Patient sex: F
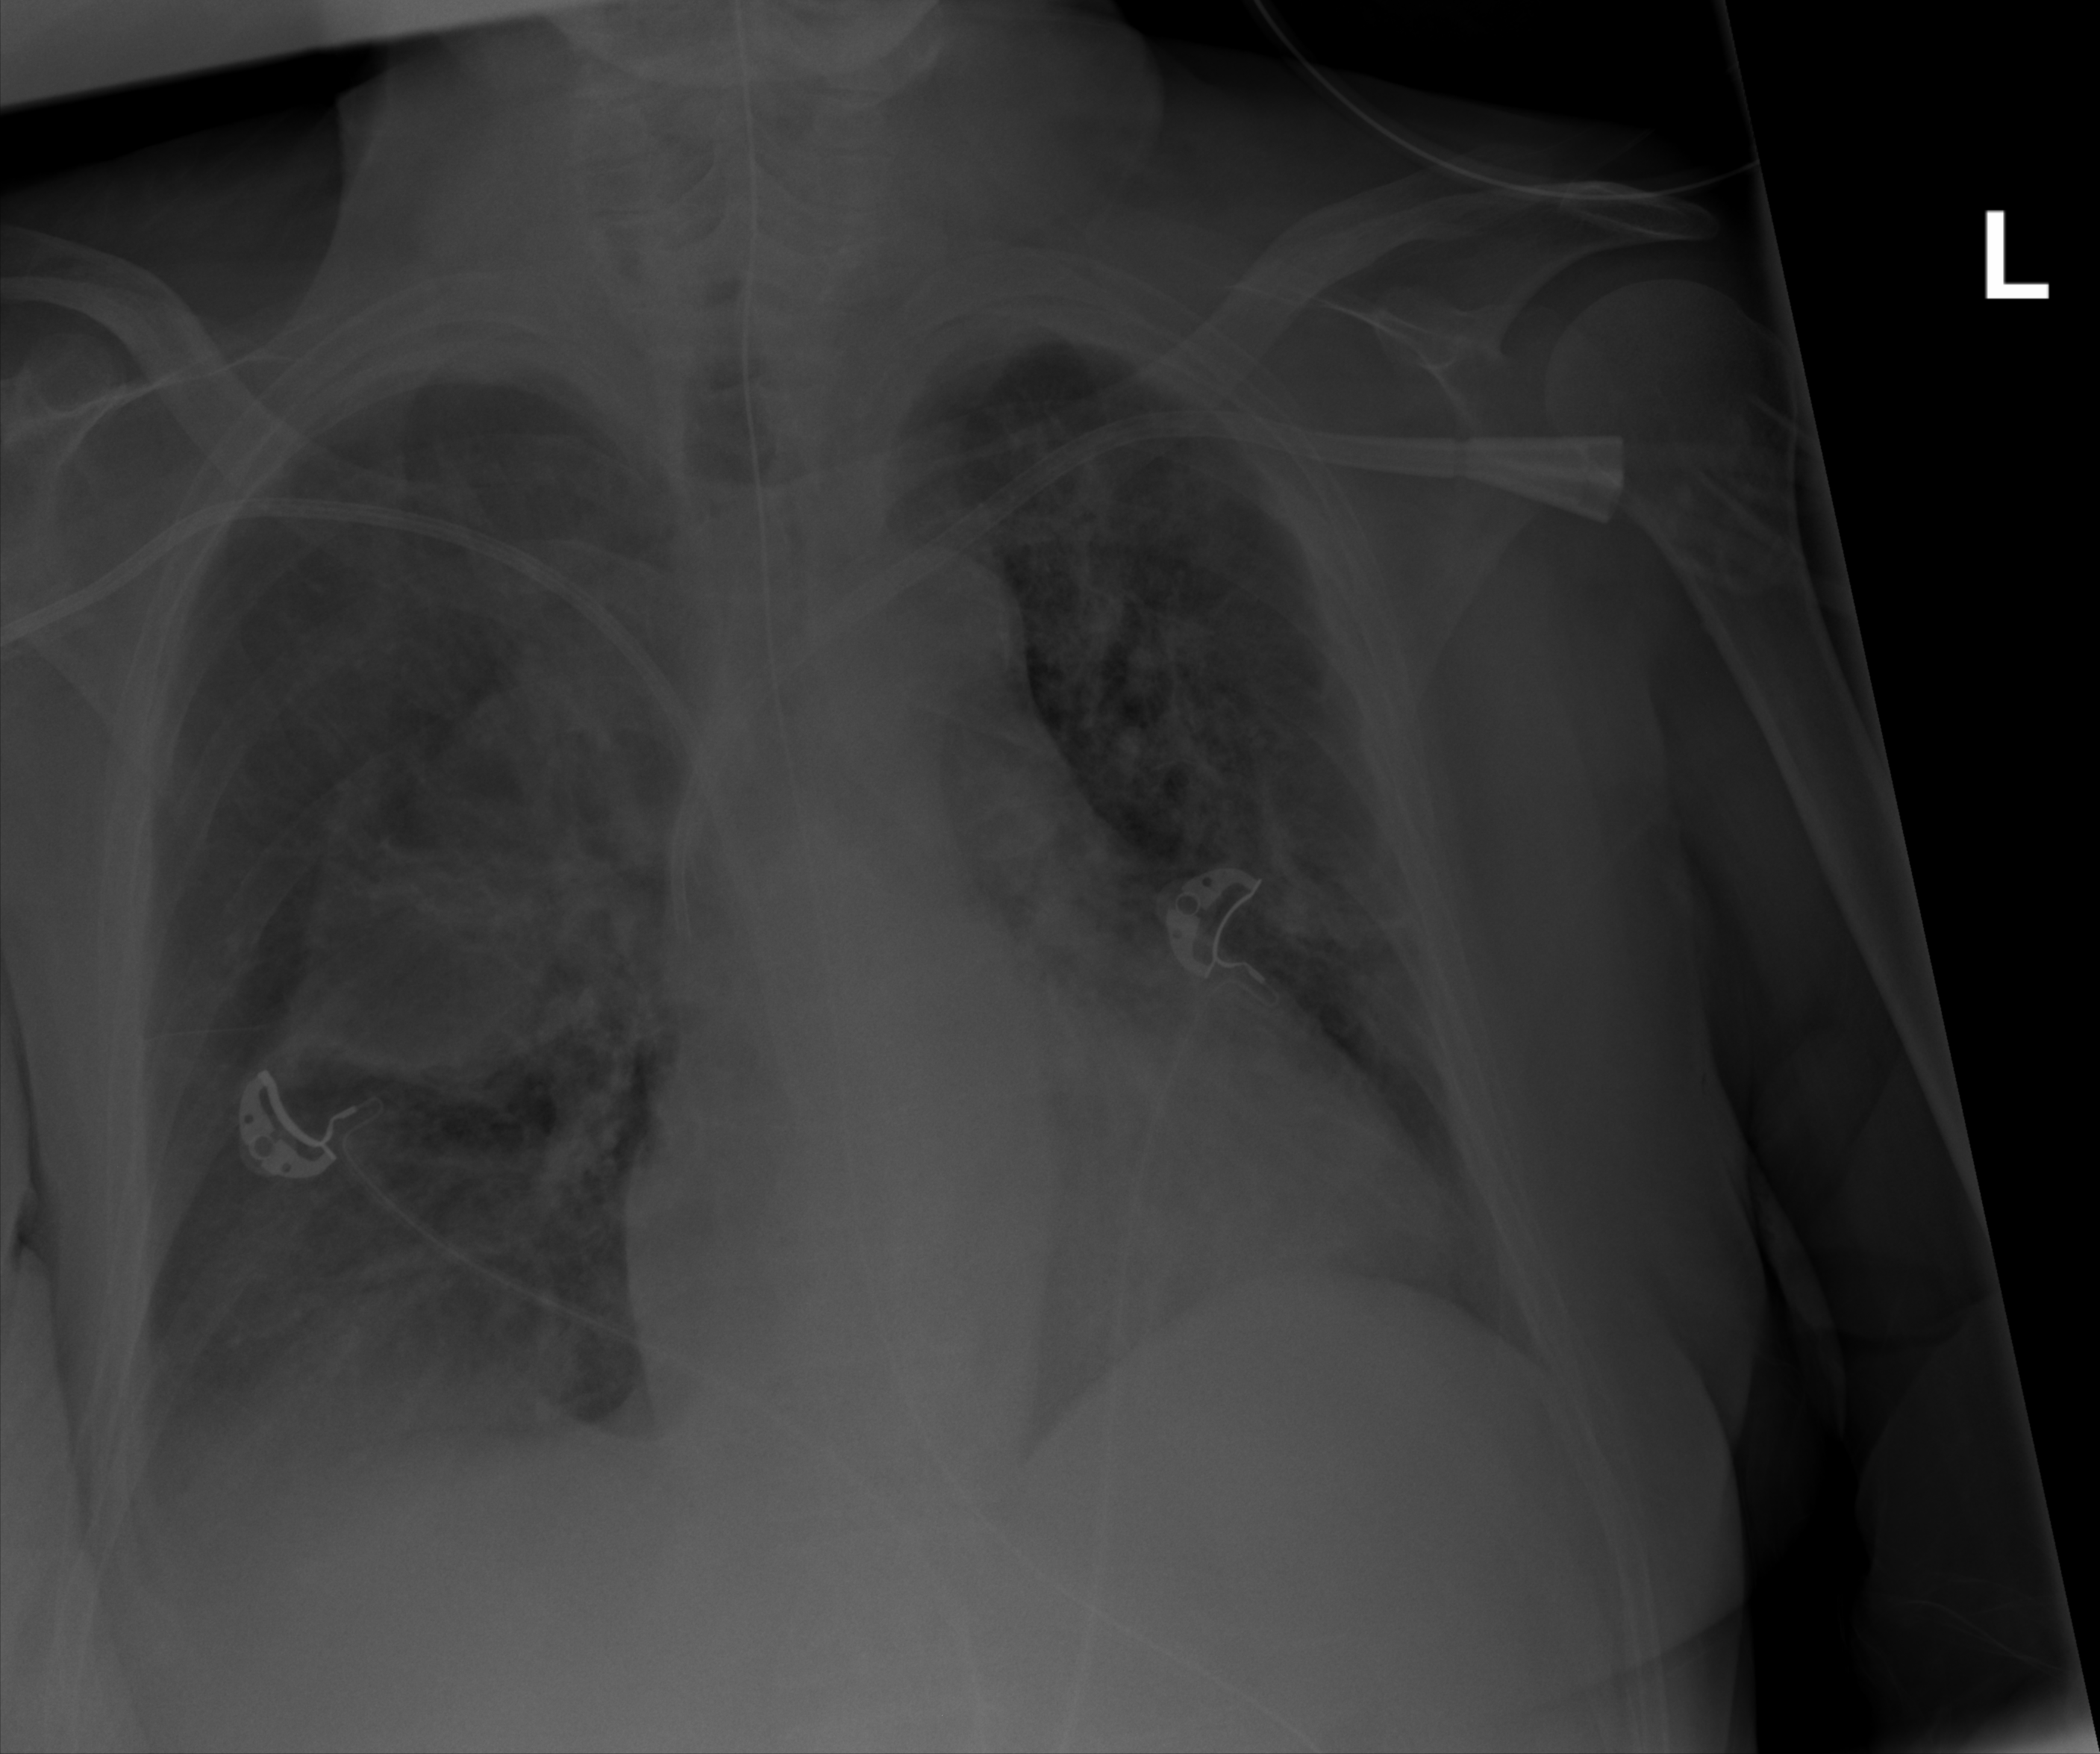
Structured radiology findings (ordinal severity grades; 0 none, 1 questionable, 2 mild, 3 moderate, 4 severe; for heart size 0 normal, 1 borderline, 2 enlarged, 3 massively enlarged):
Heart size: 2
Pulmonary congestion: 2
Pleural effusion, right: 3
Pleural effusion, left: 1
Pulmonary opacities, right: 2
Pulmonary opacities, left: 2
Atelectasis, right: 2
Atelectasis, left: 2